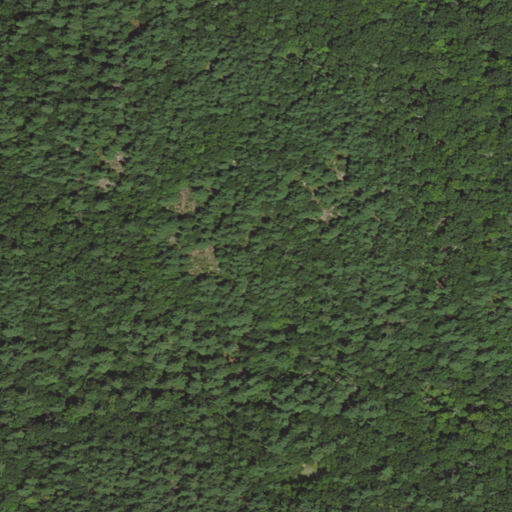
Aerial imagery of mountain in Massachusetts named Hemenway Hill containing mixed forest, evergreen forest, and deciduous forest